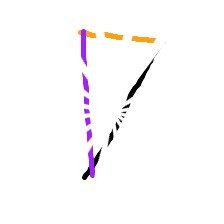
Shape: triangle